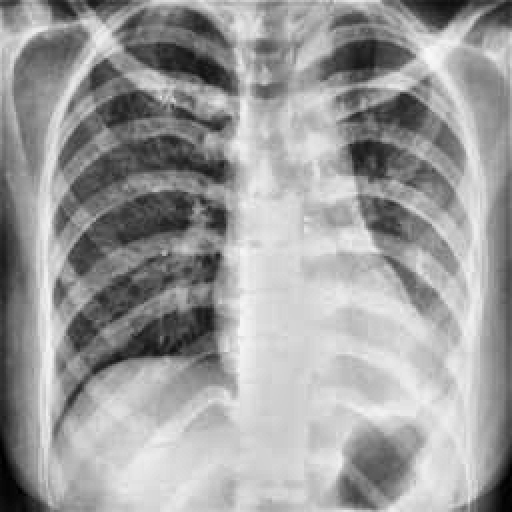
Finding: TUBERCULOSIS